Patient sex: M
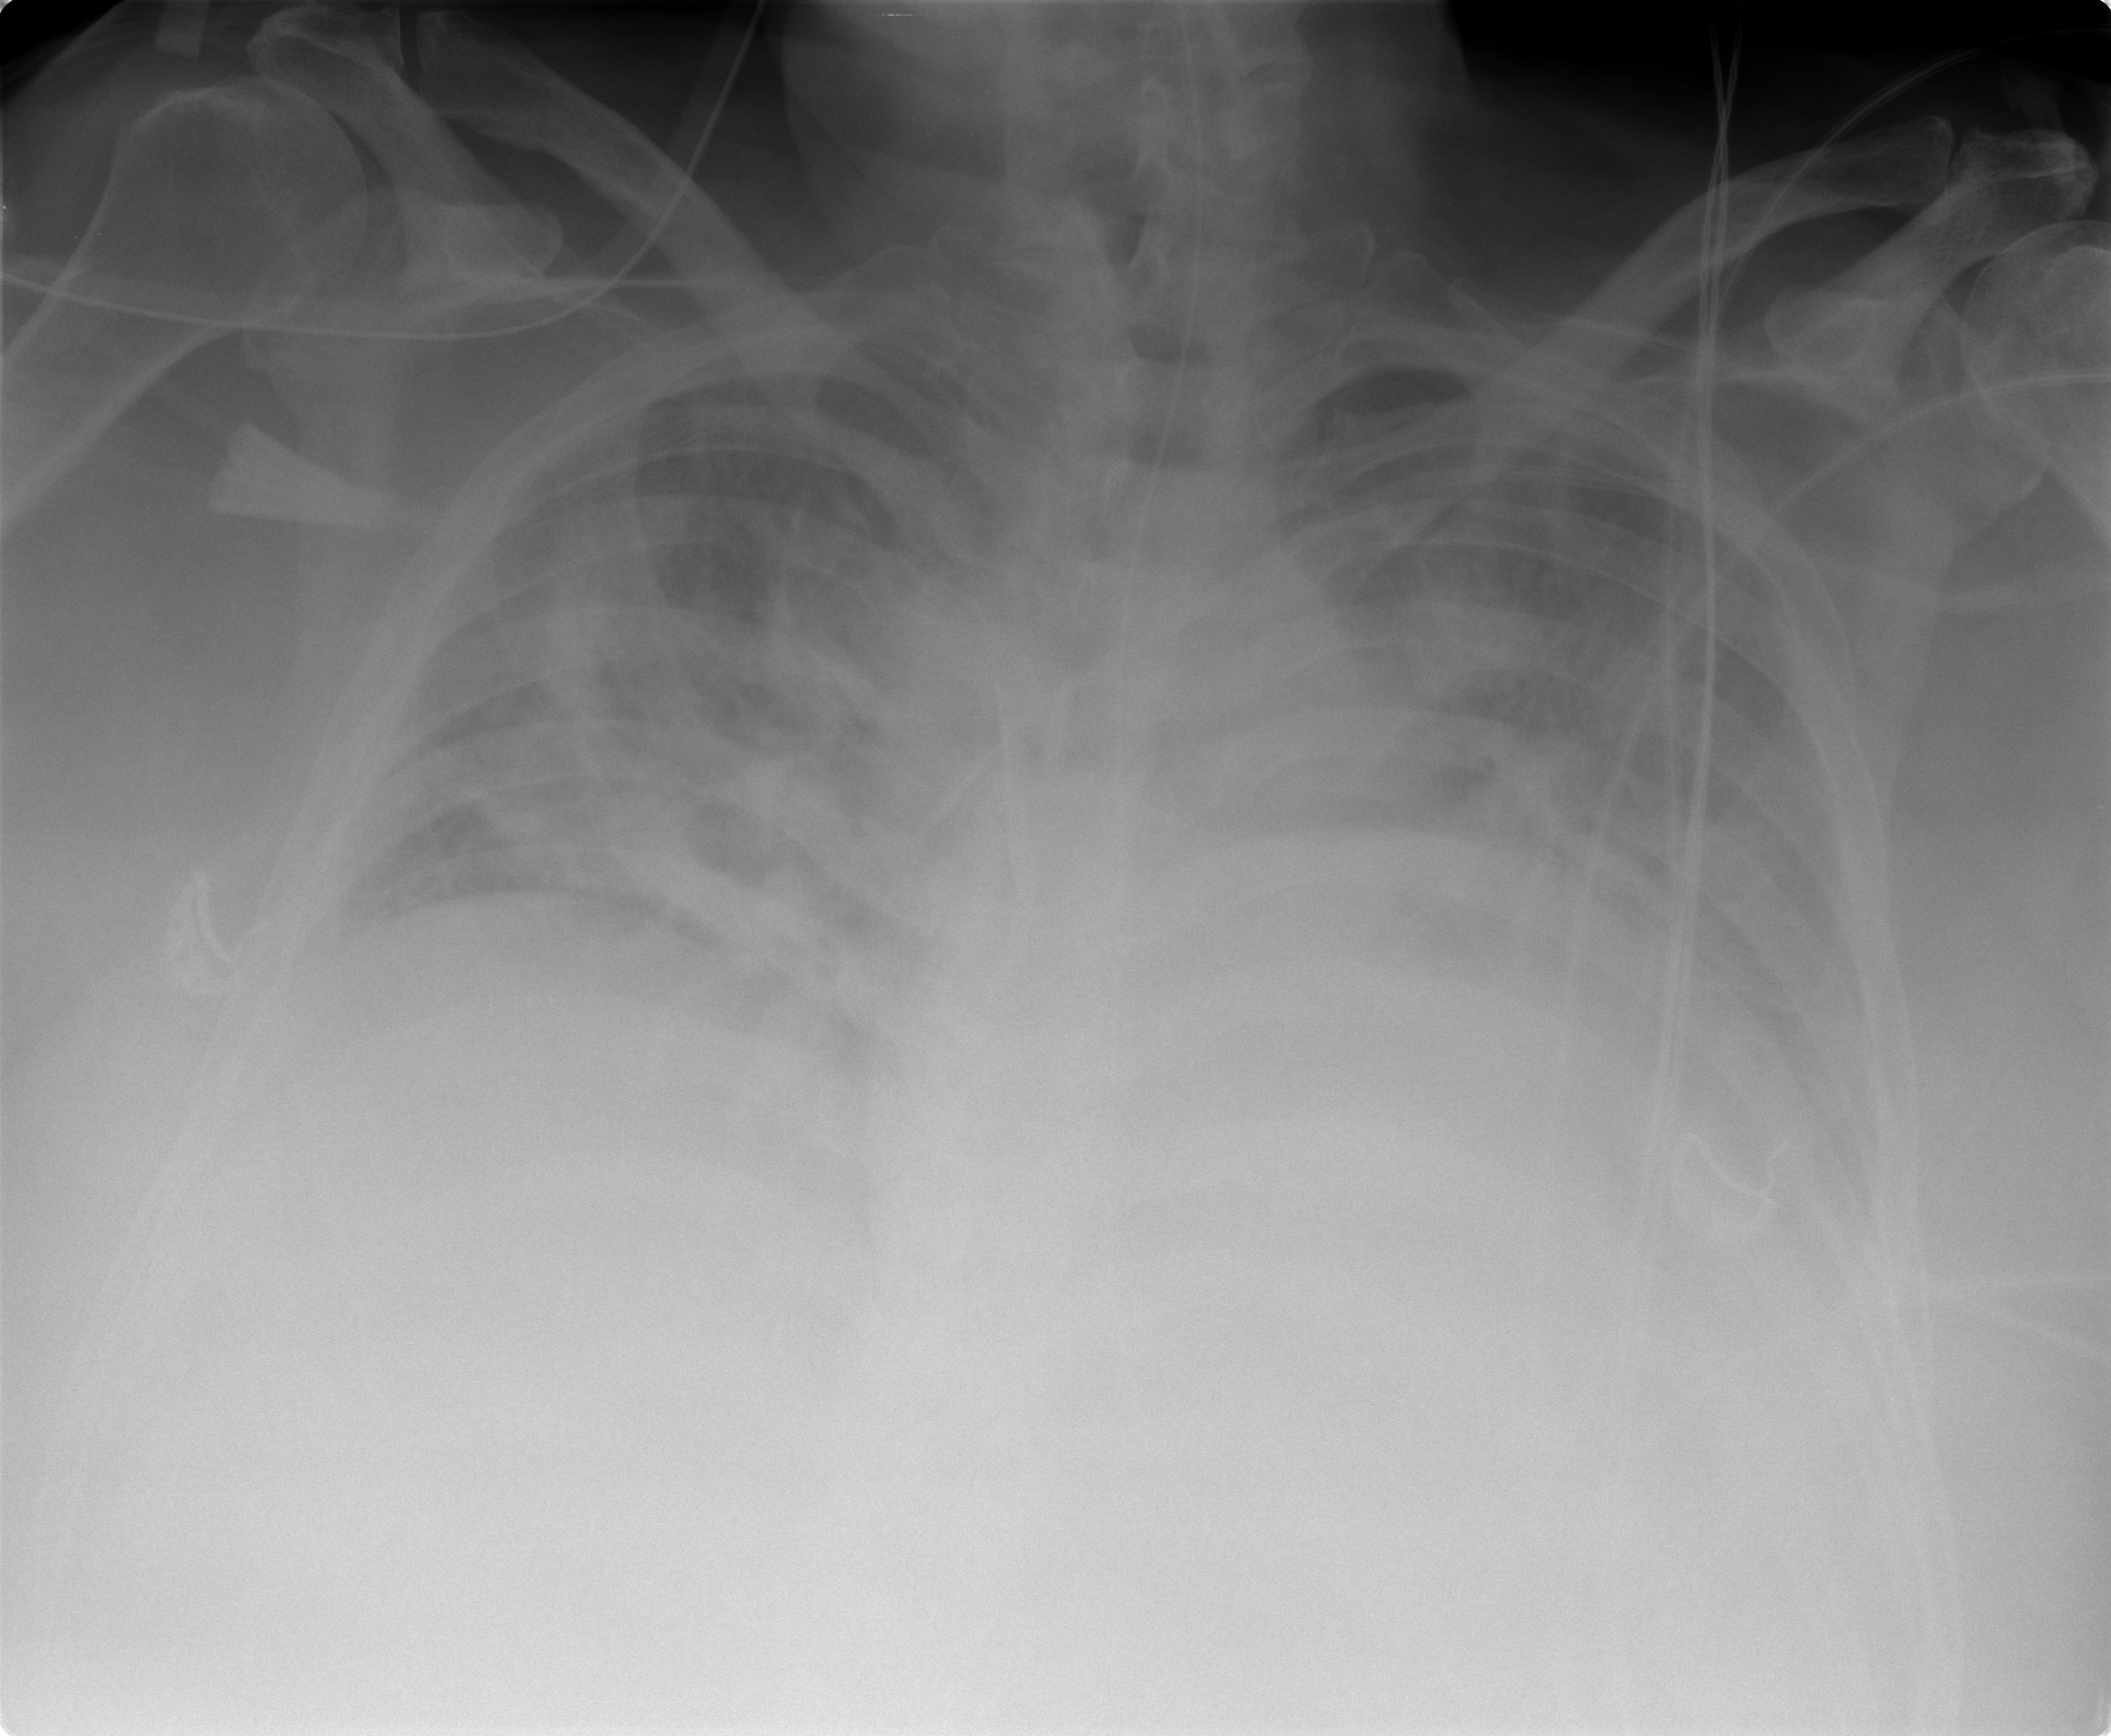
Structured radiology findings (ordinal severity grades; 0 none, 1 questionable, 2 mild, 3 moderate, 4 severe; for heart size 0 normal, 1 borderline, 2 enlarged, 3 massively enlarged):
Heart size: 2
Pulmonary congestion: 2
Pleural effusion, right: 0
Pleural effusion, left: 2
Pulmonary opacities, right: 3
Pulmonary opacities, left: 3
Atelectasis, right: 2
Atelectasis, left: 2